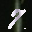
Label: 7